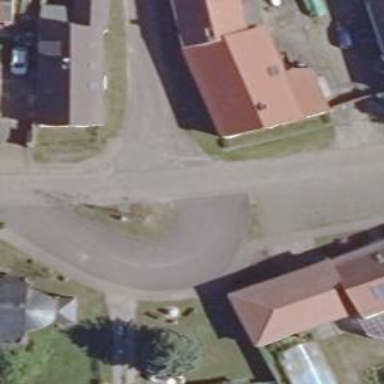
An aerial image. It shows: Residential road.